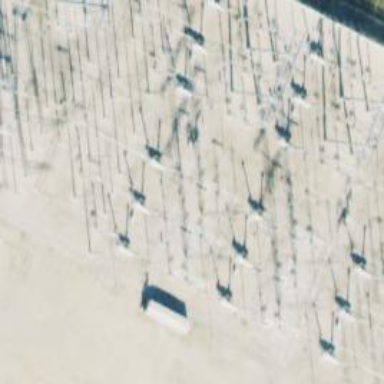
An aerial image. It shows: Switch used for power control.